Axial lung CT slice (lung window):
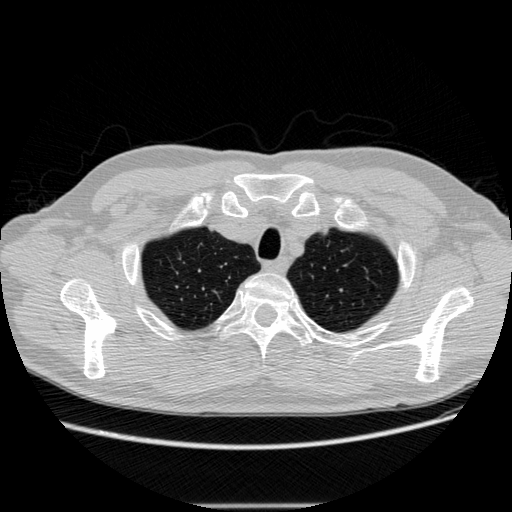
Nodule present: no